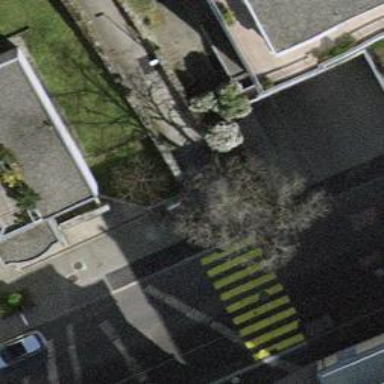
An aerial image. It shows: Asphalt steps with ramp.